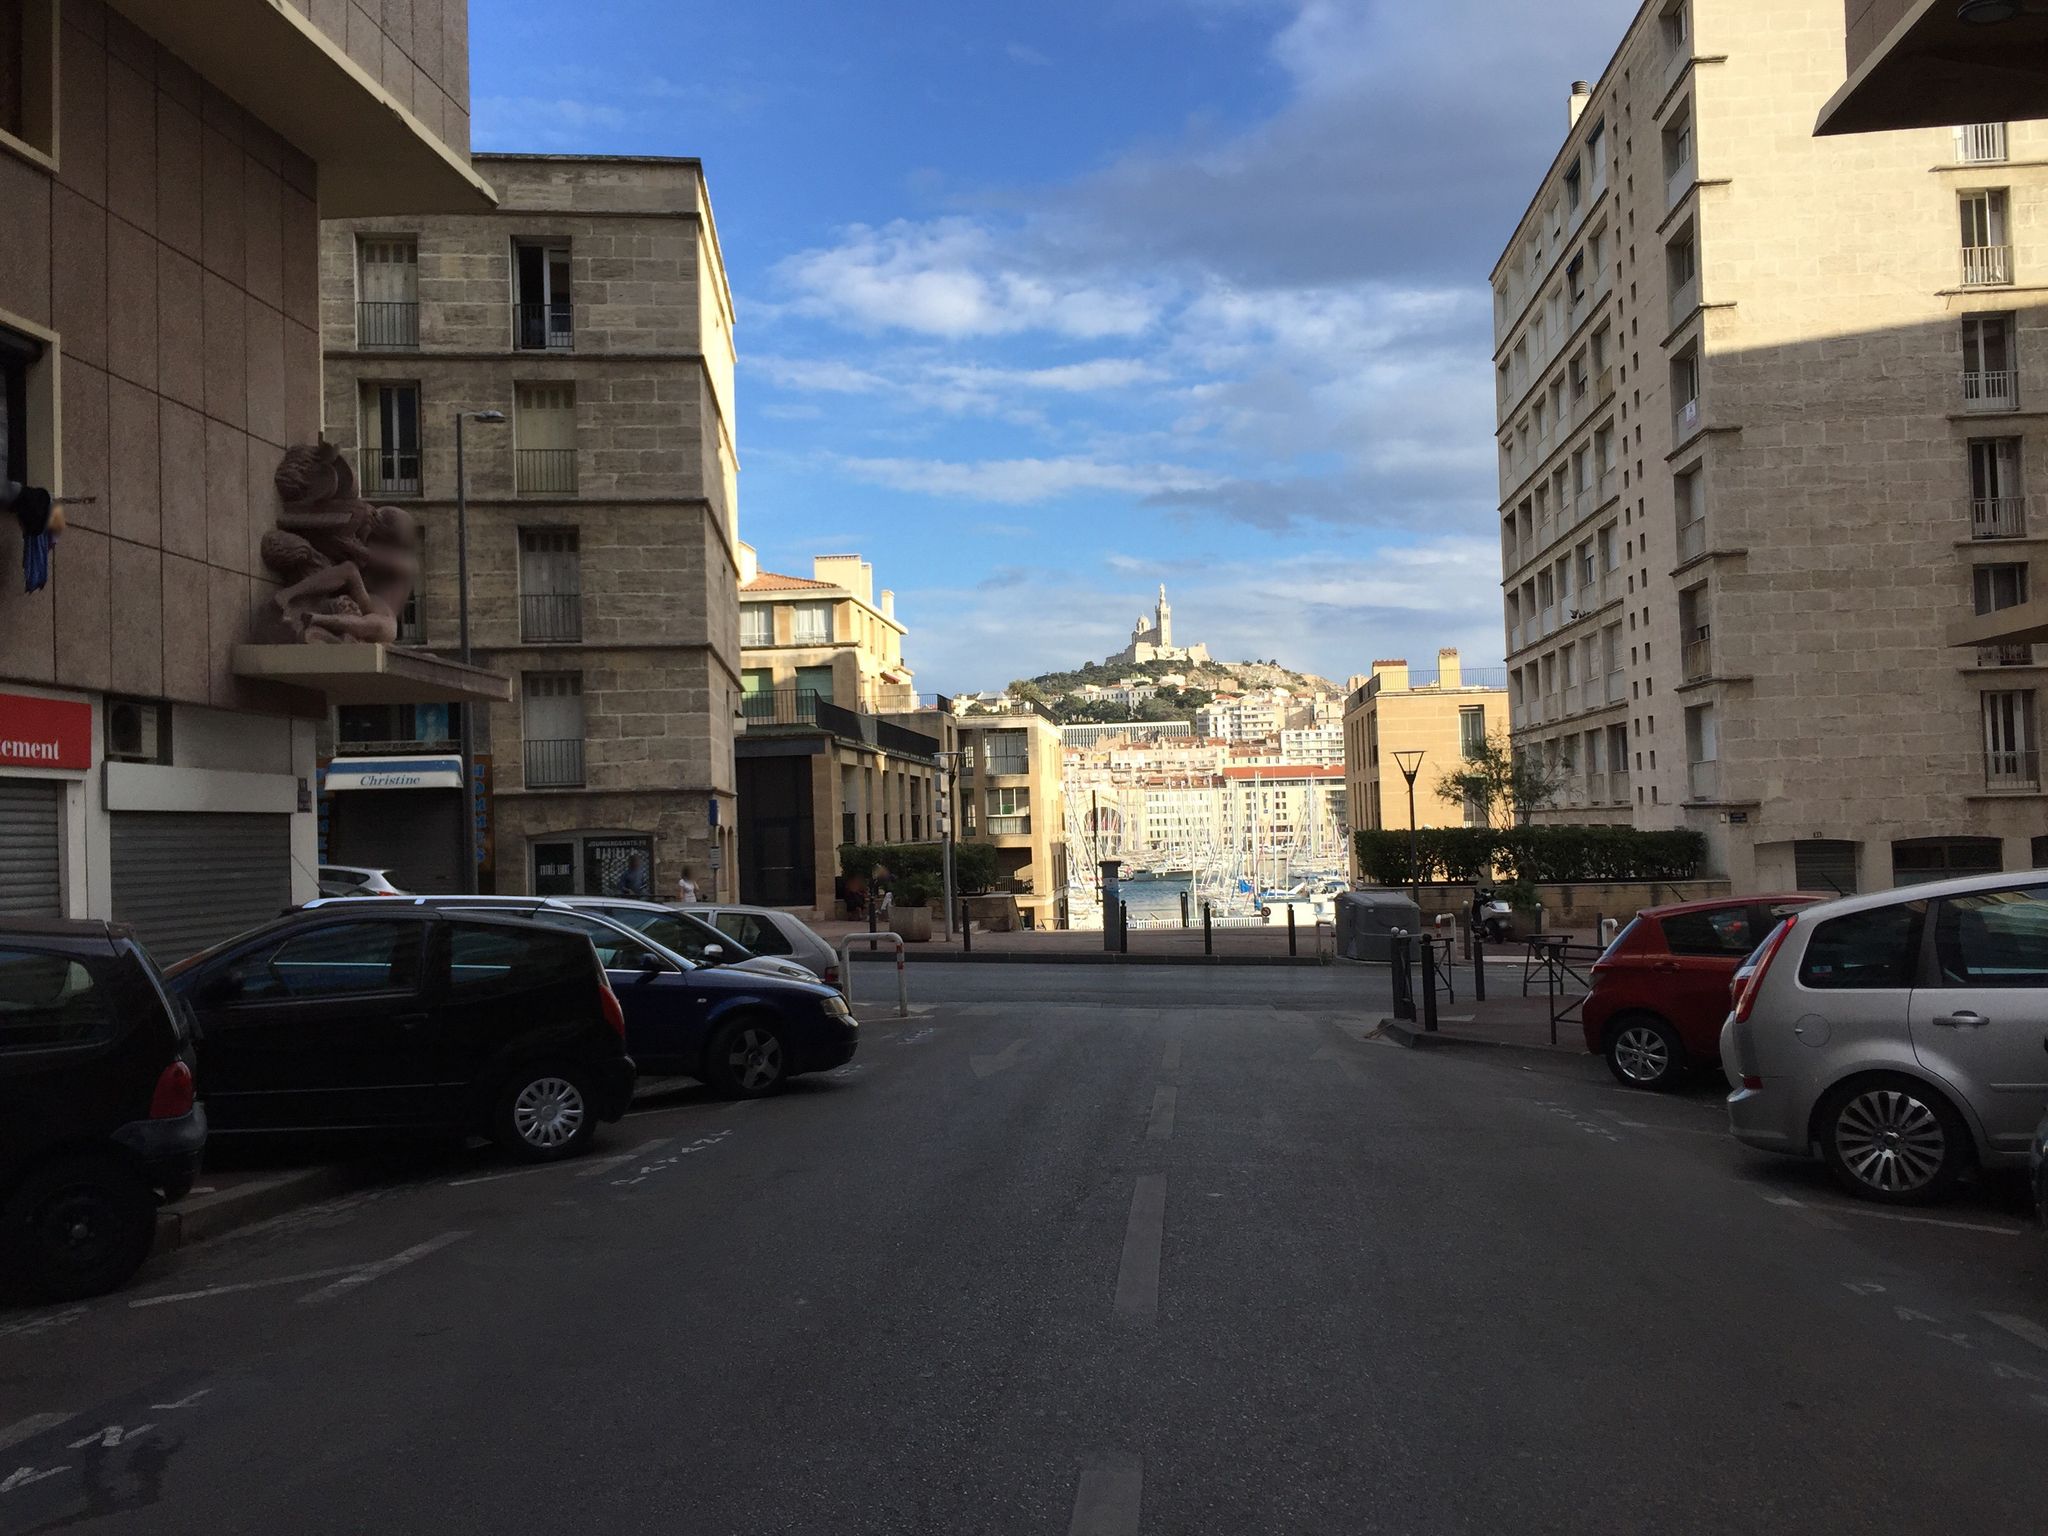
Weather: clear
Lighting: day
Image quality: good
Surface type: walking surface
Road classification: steps, residential, pedestrian
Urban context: urban centre
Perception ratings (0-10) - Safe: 5.91, Lively: 8, Beautiful: 7.06, Boring: 5.34, Depressing: 3.85, Wealthy: 8.19